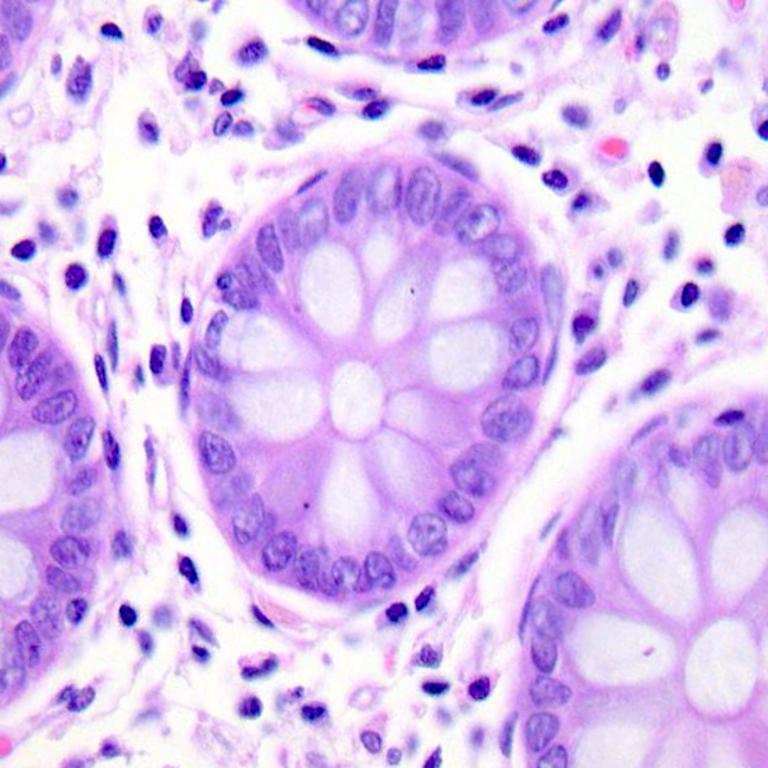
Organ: colon
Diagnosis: benign